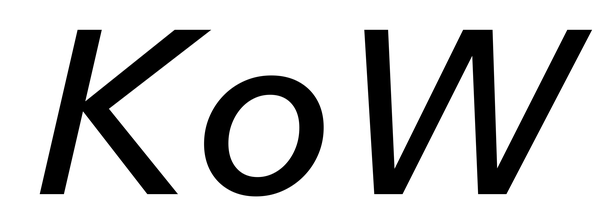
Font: InstrumentSans-Italic_Medium_Italic